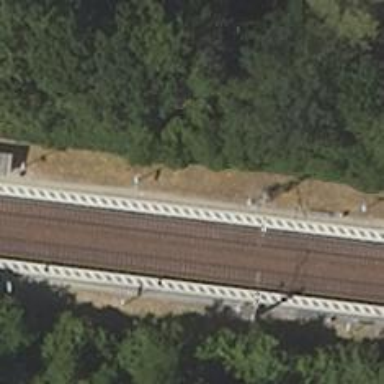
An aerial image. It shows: Stop position for public transport on the railway.